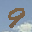
Label: 9